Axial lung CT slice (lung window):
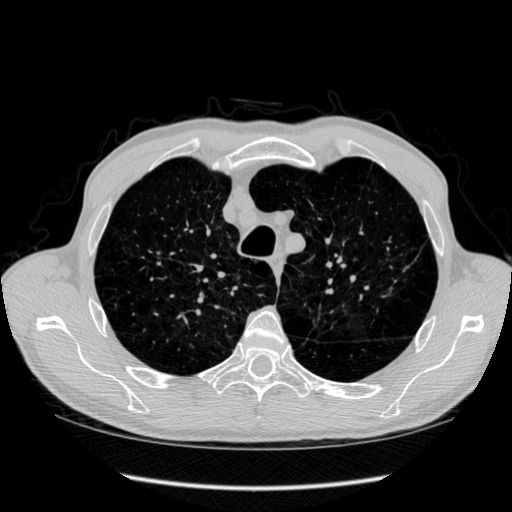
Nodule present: no